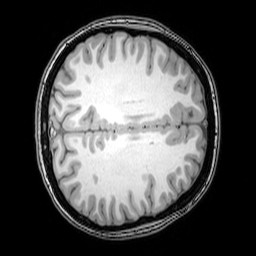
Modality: T1w
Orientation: axial
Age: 23
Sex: female
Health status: healthy
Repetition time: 0.081 s
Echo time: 0.037 s